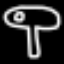
Label: mushroom